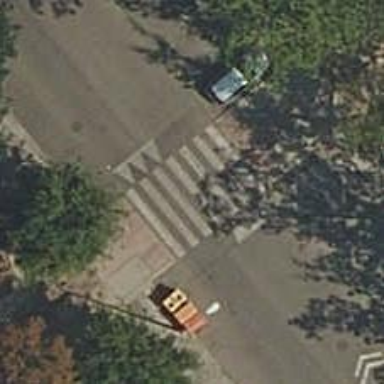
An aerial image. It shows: Uncontrolled road crossing.